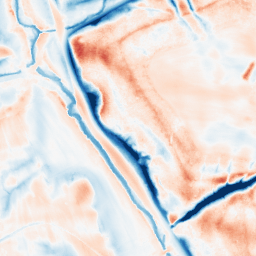
Category: trend_removal
Decomposition family: local_polynomial
Decomposition parameters: window_size: 31
degree: 1
Upsampling method: sinc_blackman
Upsampling parameters: scale: 2
kernel_size: 16
Upsampling scale: 2